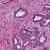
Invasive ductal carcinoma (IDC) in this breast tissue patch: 1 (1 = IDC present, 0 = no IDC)